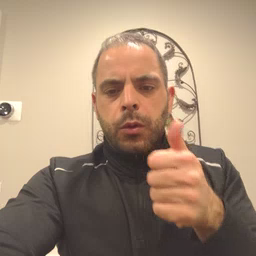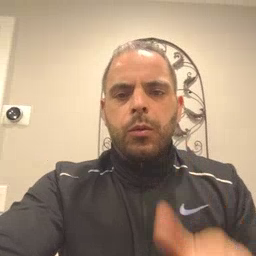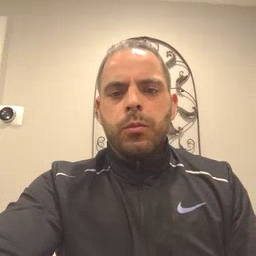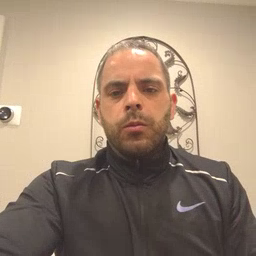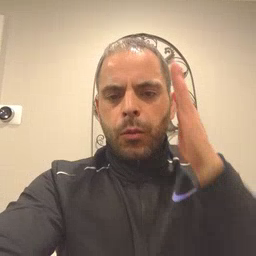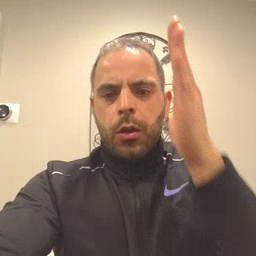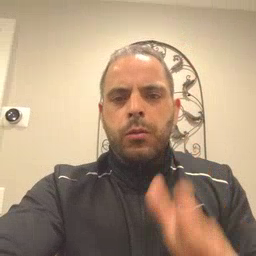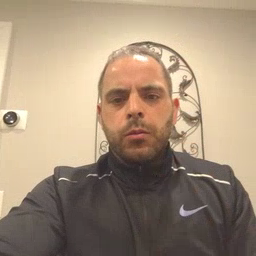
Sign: will